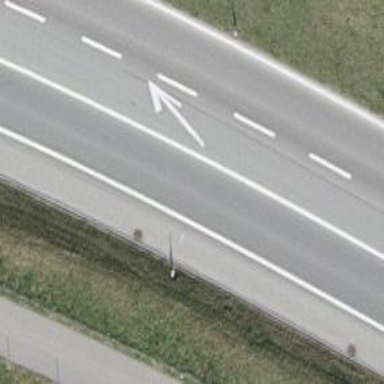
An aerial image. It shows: Trunk highway.